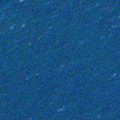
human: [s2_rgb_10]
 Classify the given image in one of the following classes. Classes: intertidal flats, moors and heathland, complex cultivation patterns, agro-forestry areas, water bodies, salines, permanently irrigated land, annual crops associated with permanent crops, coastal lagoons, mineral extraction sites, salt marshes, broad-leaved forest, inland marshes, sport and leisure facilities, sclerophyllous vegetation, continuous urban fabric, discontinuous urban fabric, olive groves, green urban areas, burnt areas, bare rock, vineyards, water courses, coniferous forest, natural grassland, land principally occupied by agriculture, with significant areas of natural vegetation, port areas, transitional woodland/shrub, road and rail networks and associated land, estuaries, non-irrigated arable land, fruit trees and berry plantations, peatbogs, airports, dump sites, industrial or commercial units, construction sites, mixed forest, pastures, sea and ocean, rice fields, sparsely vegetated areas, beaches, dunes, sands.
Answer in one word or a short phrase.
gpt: sea and ocean